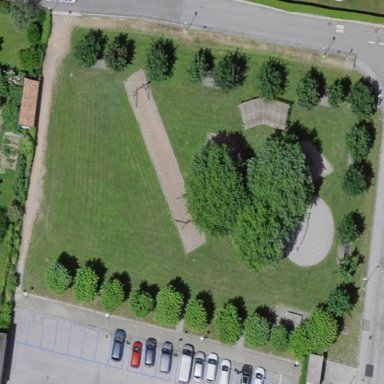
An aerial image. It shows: Playground area for leisure land.